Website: walmart
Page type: address-validator
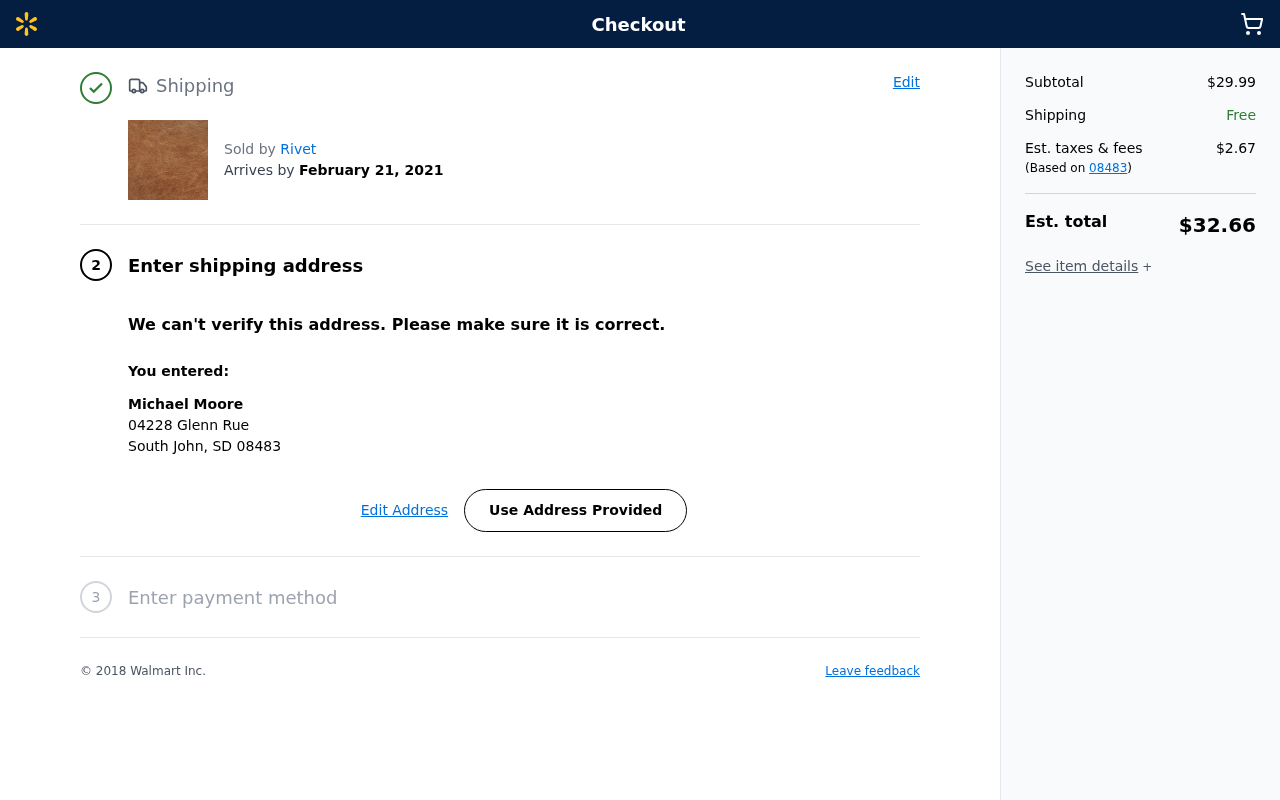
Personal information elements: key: PII_CITY_STATE_ZIP
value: South John, SD 08483
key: PII_FULLNAME
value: Michael Moore
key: PII_POSTCODE
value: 08483
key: PII_STREET
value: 04228 Glenn Rue
Product elements: key: PRODUCT1_BRAND
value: Rivet
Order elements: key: ORDER_DELIVERY_DATE
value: February 21, 2021
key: ORDER_SUBTOTAL
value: $29.99
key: ORDER_SHIPPING_COST
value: Free
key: ORDER_TAX
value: $2.67
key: ORDER_TOTAL
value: $32.66